Question: I am creating a application for android, in which i am retrieving the name of sms gateway using the spinner. I have used api for sending sms, but my primary api is not supporting one website which other api support so i implemented validation to use the second api in case the user selects the website not supported by primary api. I am attaching the screenshot of the problem. Have a look at the code in red box and the log cat as well. The problem as you can see in the image is that even when the IF CONDITION is TRUE it is hitting ELSE part. What is causing such problem?

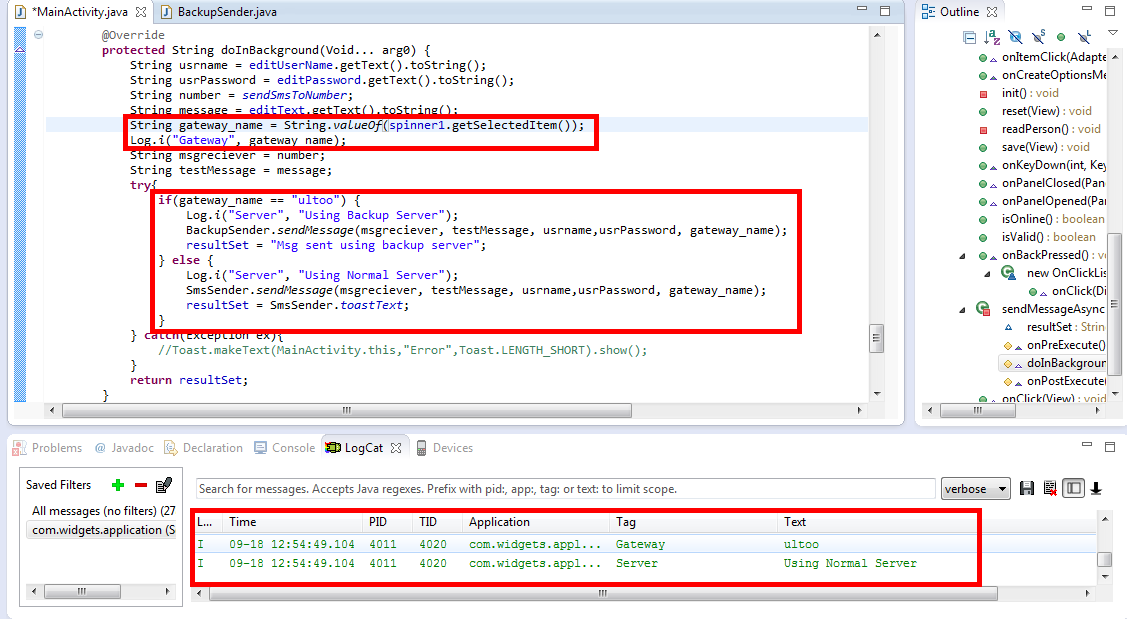
Answer: Use '.equals()' to compare Strings in java.
'==' compares String Refrences(Memory Location)
'.equals()' compares Strings values.
'''
if(gateway_name.equals("ultoo")){
}
'''
- <URL>